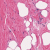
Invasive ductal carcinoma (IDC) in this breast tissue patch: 0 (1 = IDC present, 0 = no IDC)